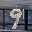
Label: 9